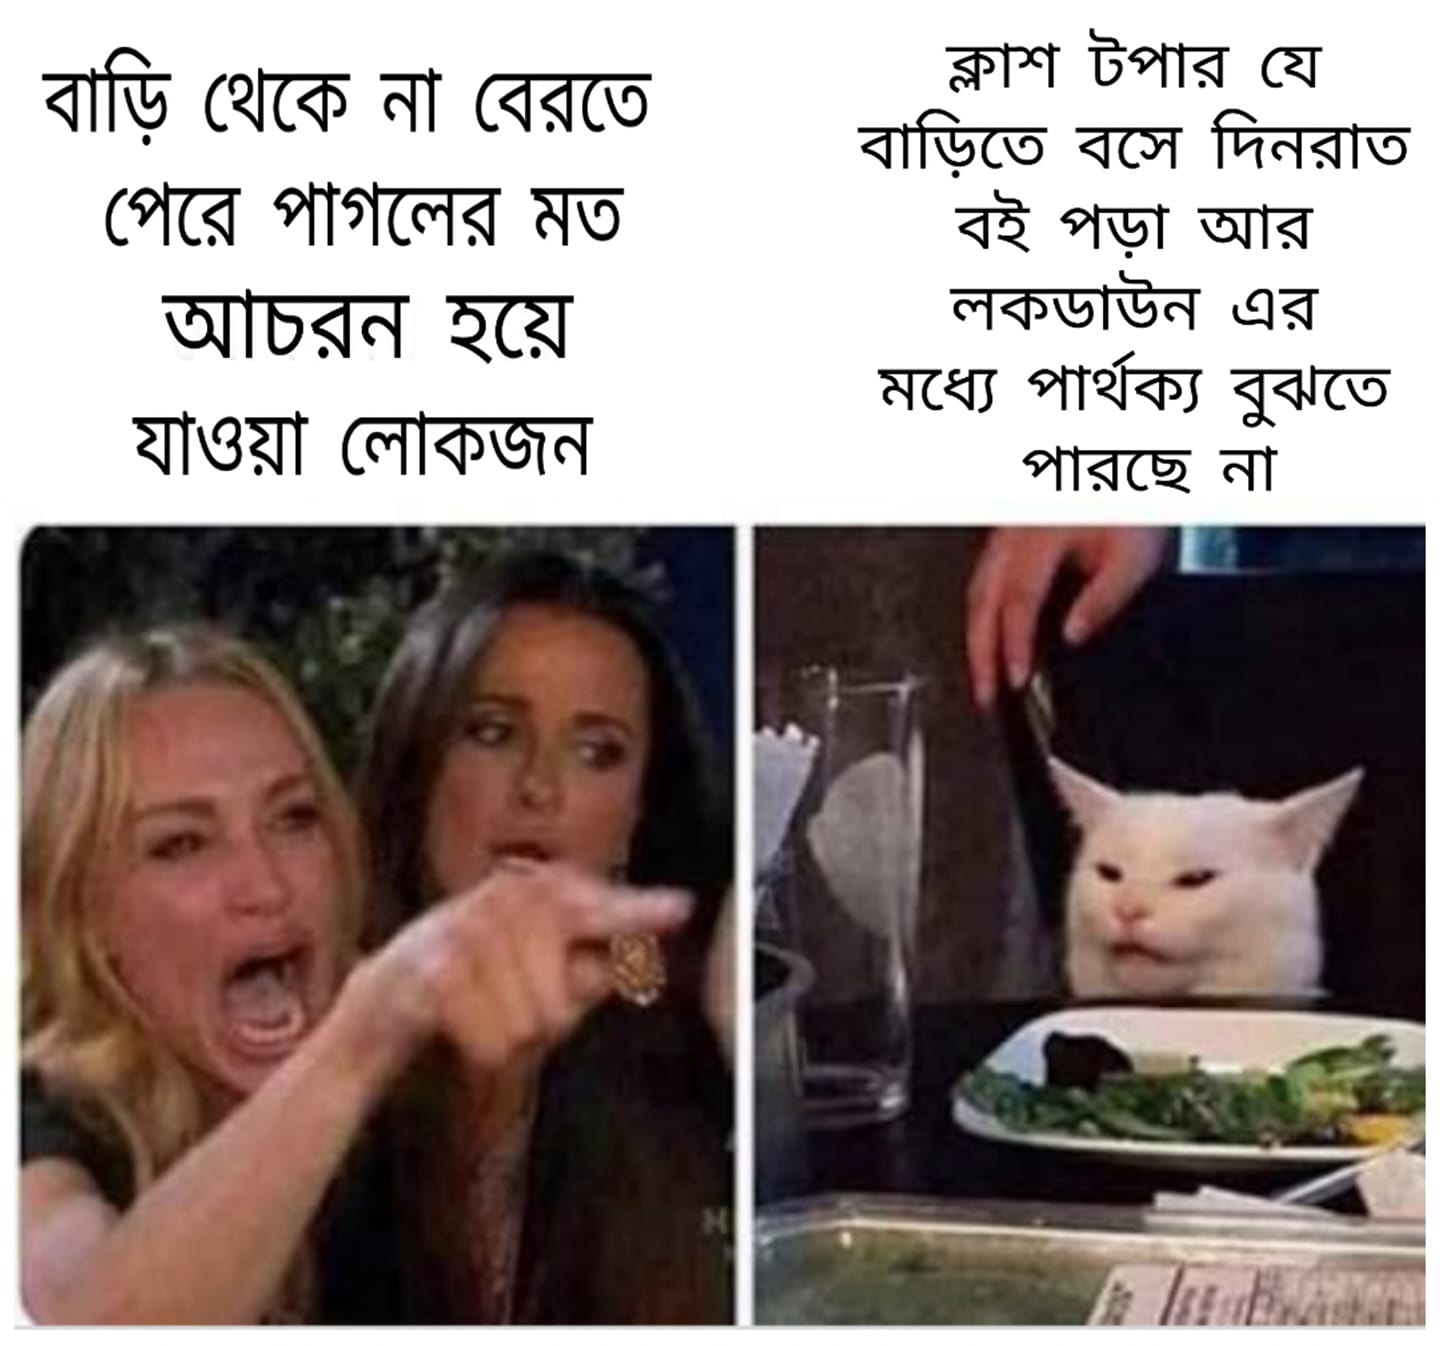
Caption: বাড়ি থেকে না বেরতে পেরে পাগলের মত আচরন হয়ে যাওয়া লোকজন     ক্লাশ টপার যে বাড়িতে বসে দিনরাত বই পড়া আর লকডাউন এর মধ্যে পার্থক্য বুঝতে পারছে না
Label: non-hate